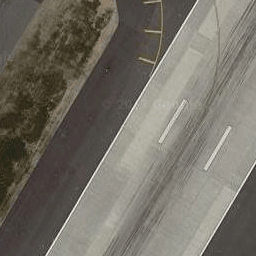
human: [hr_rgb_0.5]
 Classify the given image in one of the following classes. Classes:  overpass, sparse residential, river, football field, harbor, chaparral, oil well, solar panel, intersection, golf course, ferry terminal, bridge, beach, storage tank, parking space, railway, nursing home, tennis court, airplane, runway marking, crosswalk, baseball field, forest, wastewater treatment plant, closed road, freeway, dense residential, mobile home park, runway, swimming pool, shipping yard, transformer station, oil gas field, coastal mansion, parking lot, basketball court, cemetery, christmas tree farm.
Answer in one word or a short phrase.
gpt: runway